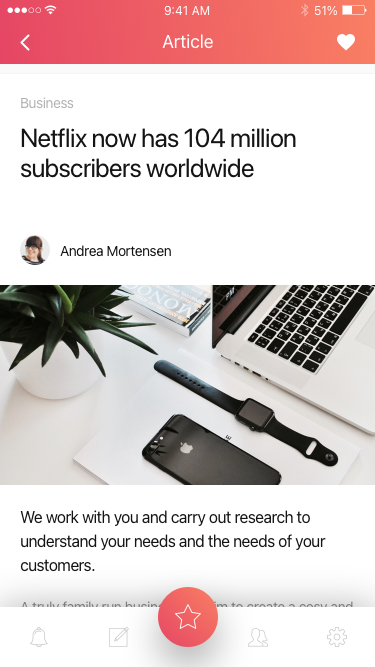
Text in this UI design:
A truly family run business, we aim to create a cosy and friendly atmosphere in the cafe with Mum and Auntie doing the cooking and Dad and the (grown-up) children serving front of house. We look forward to welcoming you to the Cafe on the Corner very soon.
We work with you and carry out research to understand your needs and the needs of your customers.
Andrea Mortensen
Netflix now has 104 million subscribers worldwide
Business
Article